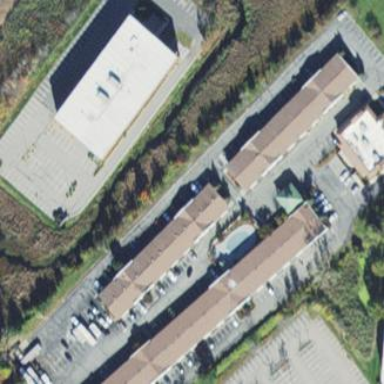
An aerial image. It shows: Motel building.